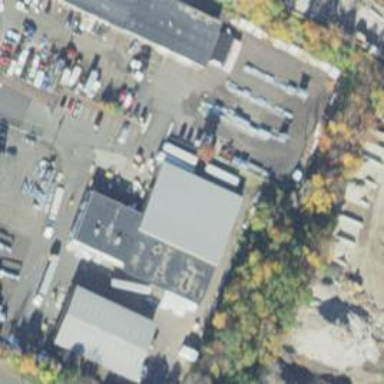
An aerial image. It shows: Commercial building.